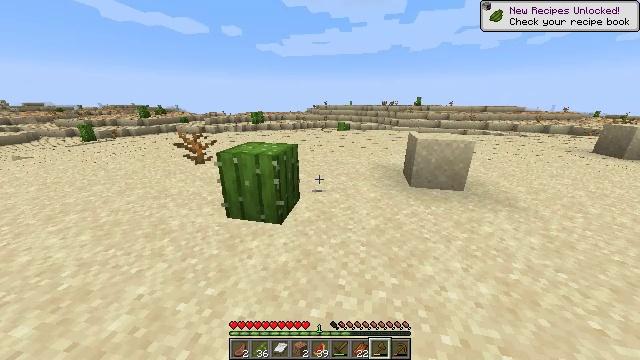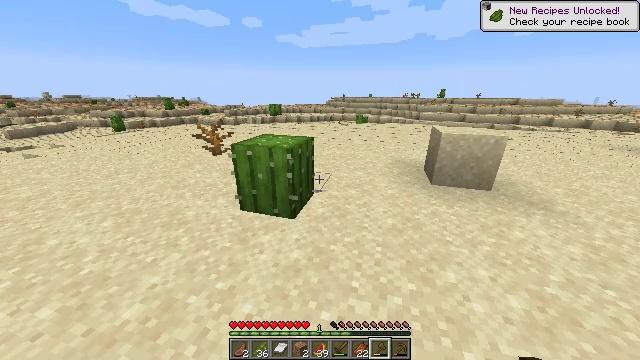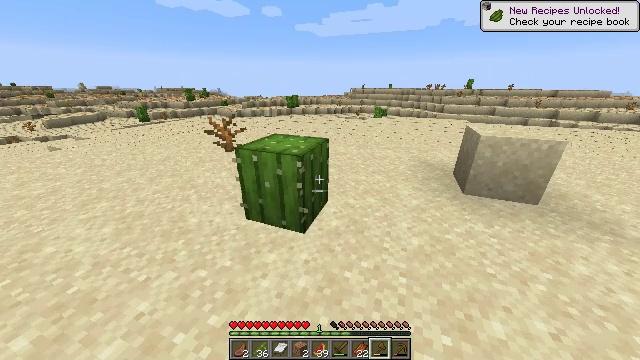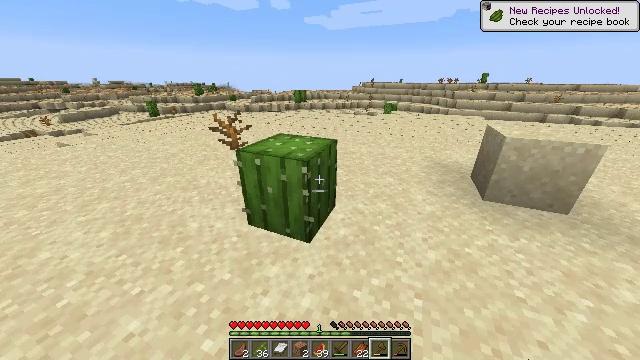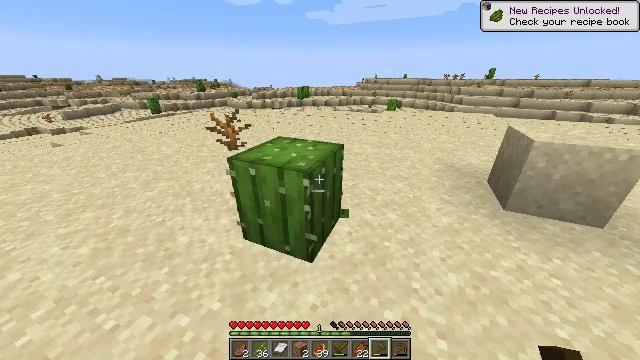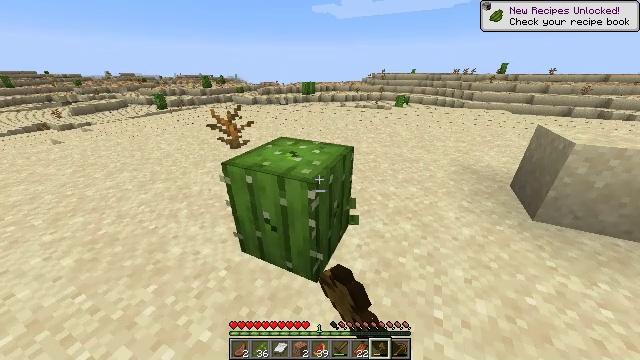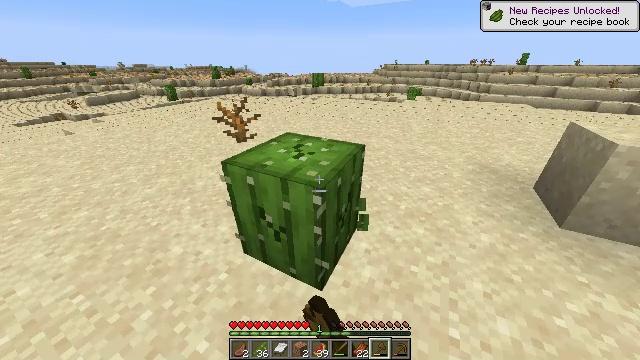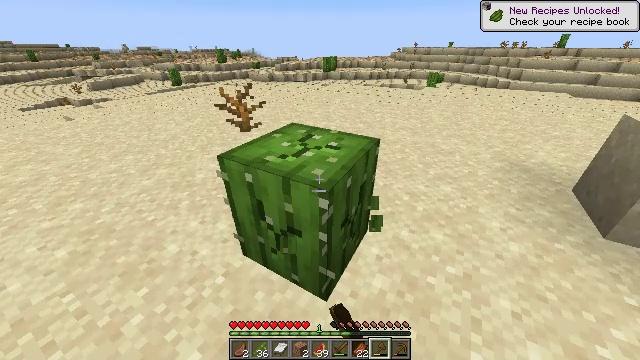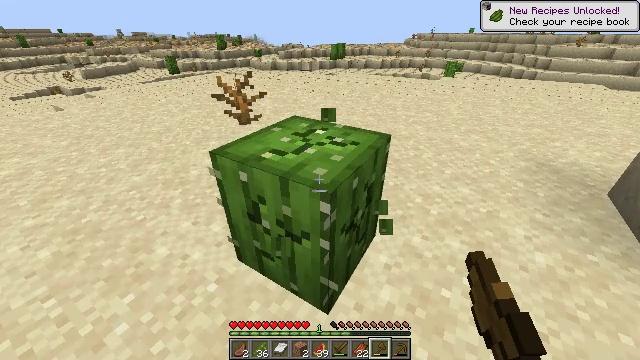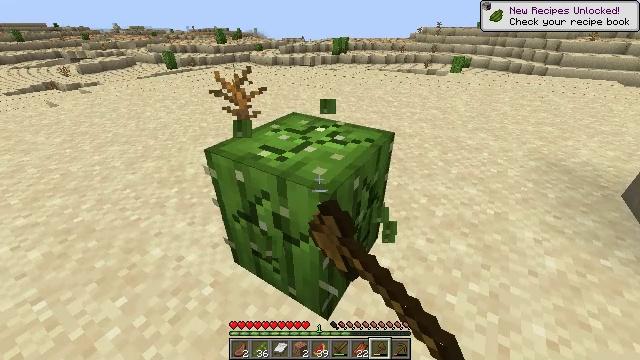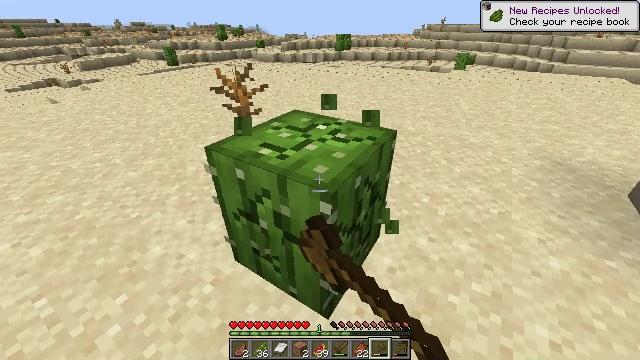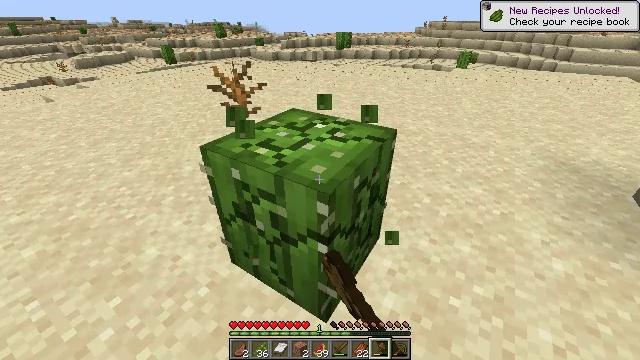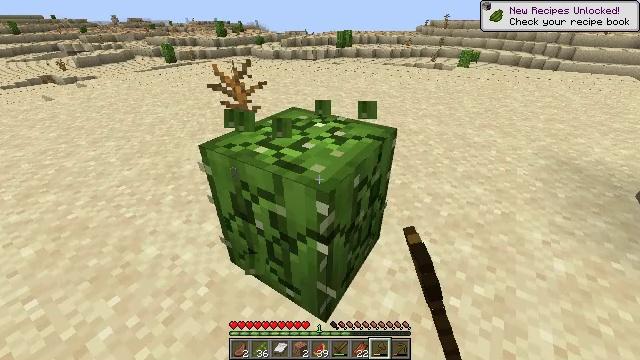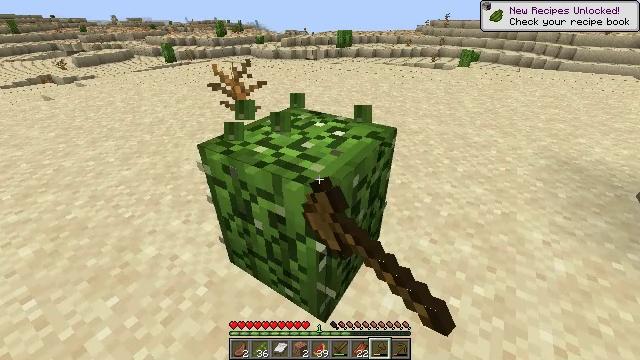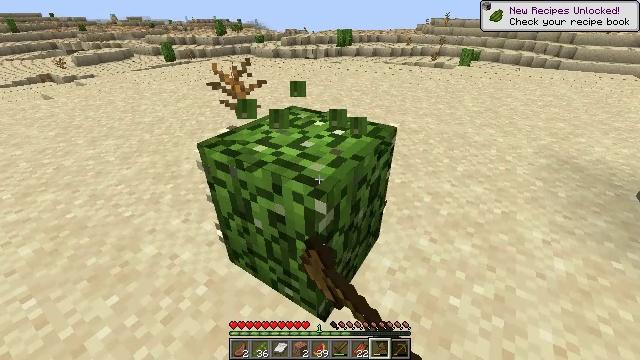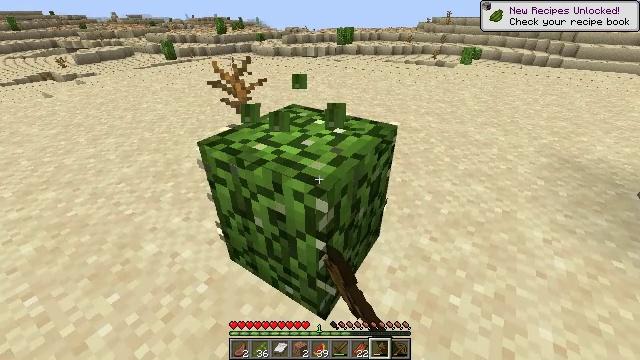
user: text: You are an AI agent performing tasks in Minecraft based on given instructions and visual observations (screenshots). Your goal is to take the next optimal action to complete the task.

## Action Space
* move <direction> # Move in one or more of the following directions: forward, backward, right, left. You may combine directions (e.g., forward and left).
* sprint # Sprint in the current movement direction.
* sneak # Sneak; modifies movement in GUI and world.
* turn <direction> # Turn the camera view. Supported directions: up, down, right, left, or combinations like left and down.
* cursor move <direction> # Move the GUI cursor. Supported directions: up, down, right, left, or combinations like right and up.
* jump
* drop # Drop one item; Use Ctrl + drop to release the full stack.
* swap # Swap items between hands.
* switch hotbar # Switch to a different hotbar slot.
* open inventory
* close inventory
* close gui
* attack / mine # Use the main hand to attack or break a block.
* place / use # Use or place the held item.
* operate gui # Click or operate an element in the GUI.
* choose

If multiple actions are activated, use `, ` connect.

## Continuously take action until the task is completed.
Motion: motion action
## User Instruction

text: Mine cactus from the desert.
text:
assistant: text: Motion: move forward, turn left and down
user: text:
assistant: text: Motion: move forward, turn left and down
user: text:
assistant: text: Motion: move forward, turn left and down
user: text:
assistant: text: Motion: move forward, attack / mine
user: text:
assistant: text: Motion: move forward, turn left and down, attack / mine
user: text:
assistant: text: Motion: turn left and down, attack / mine
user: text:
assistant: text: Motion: turn left and down, attack / mine
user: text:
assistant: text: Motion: turn left, attack / mine
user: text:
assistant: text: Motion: attack / mine
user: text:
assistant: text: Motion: attack / mine
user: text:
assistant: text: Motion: attack / mine
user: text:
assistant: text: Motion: attack / mine
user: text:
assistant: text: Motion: attack / mine
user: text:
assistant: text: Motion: attack / mine
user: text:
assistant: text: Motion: attack / mine
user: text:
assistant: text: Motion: attack / mine
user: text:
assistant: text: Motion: attack / mine
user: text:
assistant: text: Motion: attack / mine
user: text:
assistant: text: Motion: attack / mine
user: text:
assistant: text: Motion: attack / mine
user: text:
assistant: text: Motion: attack / mine
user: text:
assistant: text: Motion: attack / mine
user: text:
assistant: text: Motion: move forward, attack / mine
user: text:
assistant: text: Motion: move forward, attack / mine
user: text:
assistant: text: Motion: move forward
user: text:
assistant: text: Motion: move forward, turn up
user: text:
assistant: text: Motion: move forward, turn left and up
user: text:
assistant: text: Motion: move forward, sprint, turn up
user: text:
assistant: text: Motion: move forward, sprint, turn up
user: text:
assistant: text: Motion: move forward, sprint, turn right and up